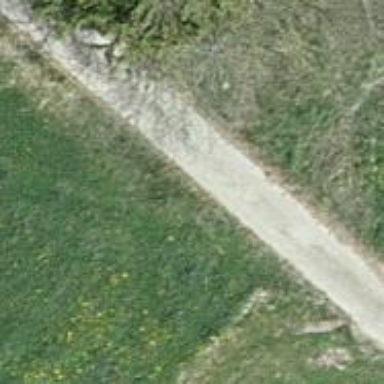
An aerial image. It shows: Unclassified road with grade1 track type.